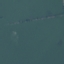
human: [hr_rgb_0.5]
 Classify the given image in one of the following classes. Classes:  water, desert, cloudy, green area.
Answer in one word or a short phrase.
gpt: water